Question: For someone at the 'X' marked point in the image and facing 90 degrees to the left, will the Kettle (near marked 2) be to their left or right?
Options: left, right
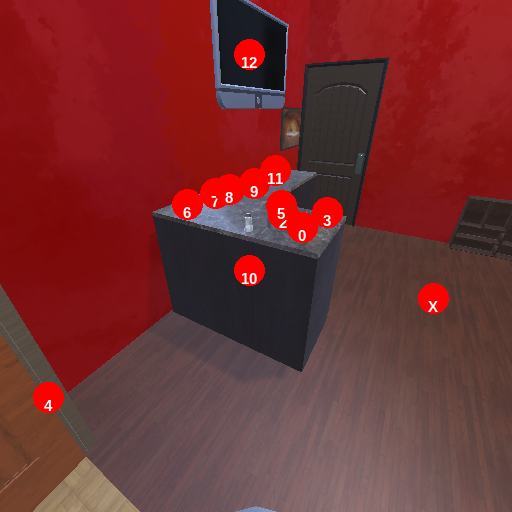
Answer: left